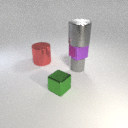
small gray rubber cylinder below small purple metal cube